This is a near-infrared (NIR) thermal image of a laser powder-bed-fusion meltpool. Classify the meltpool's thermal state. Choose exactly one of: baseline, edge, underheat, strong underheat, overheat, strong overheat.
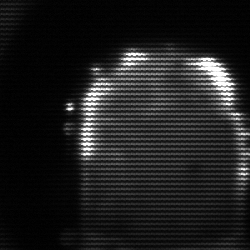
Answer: baseline